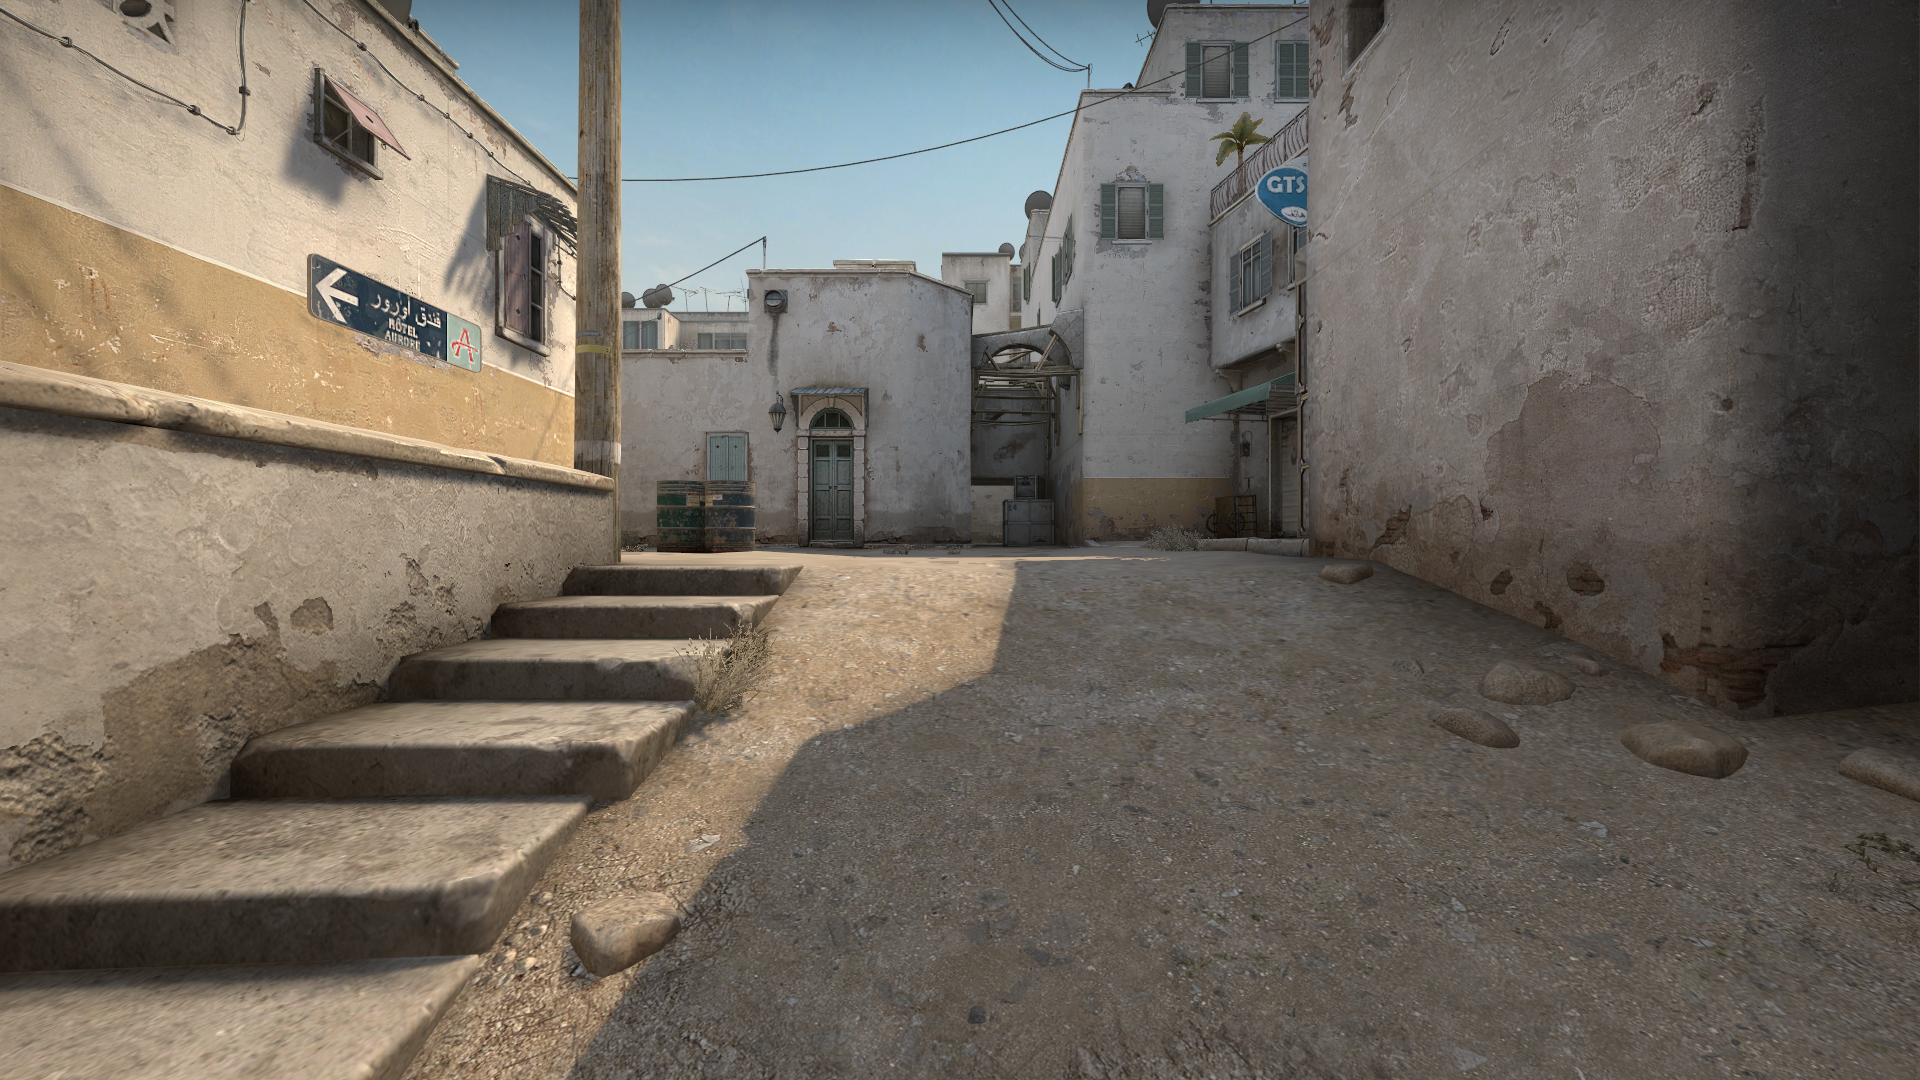
Map: de_dust2